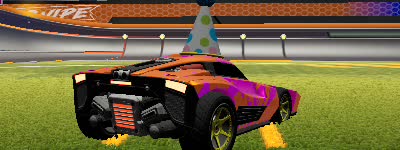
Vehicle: breakout